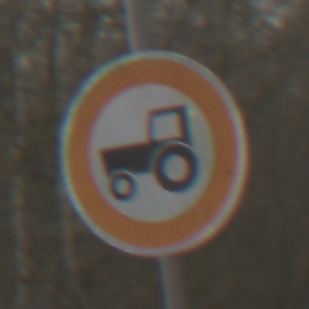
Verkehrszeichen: VerbotKraftfahrzeugeZuegeNichtSchneller25
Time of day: MorningAfternoon
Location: Outdoor (Nature)
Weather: PartlyCloudy
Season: Winter
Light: Natural